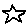
Label: star